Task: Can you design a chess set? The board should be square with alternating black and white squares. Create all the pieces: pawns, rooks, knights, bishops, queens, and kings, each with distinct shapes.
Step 4940:
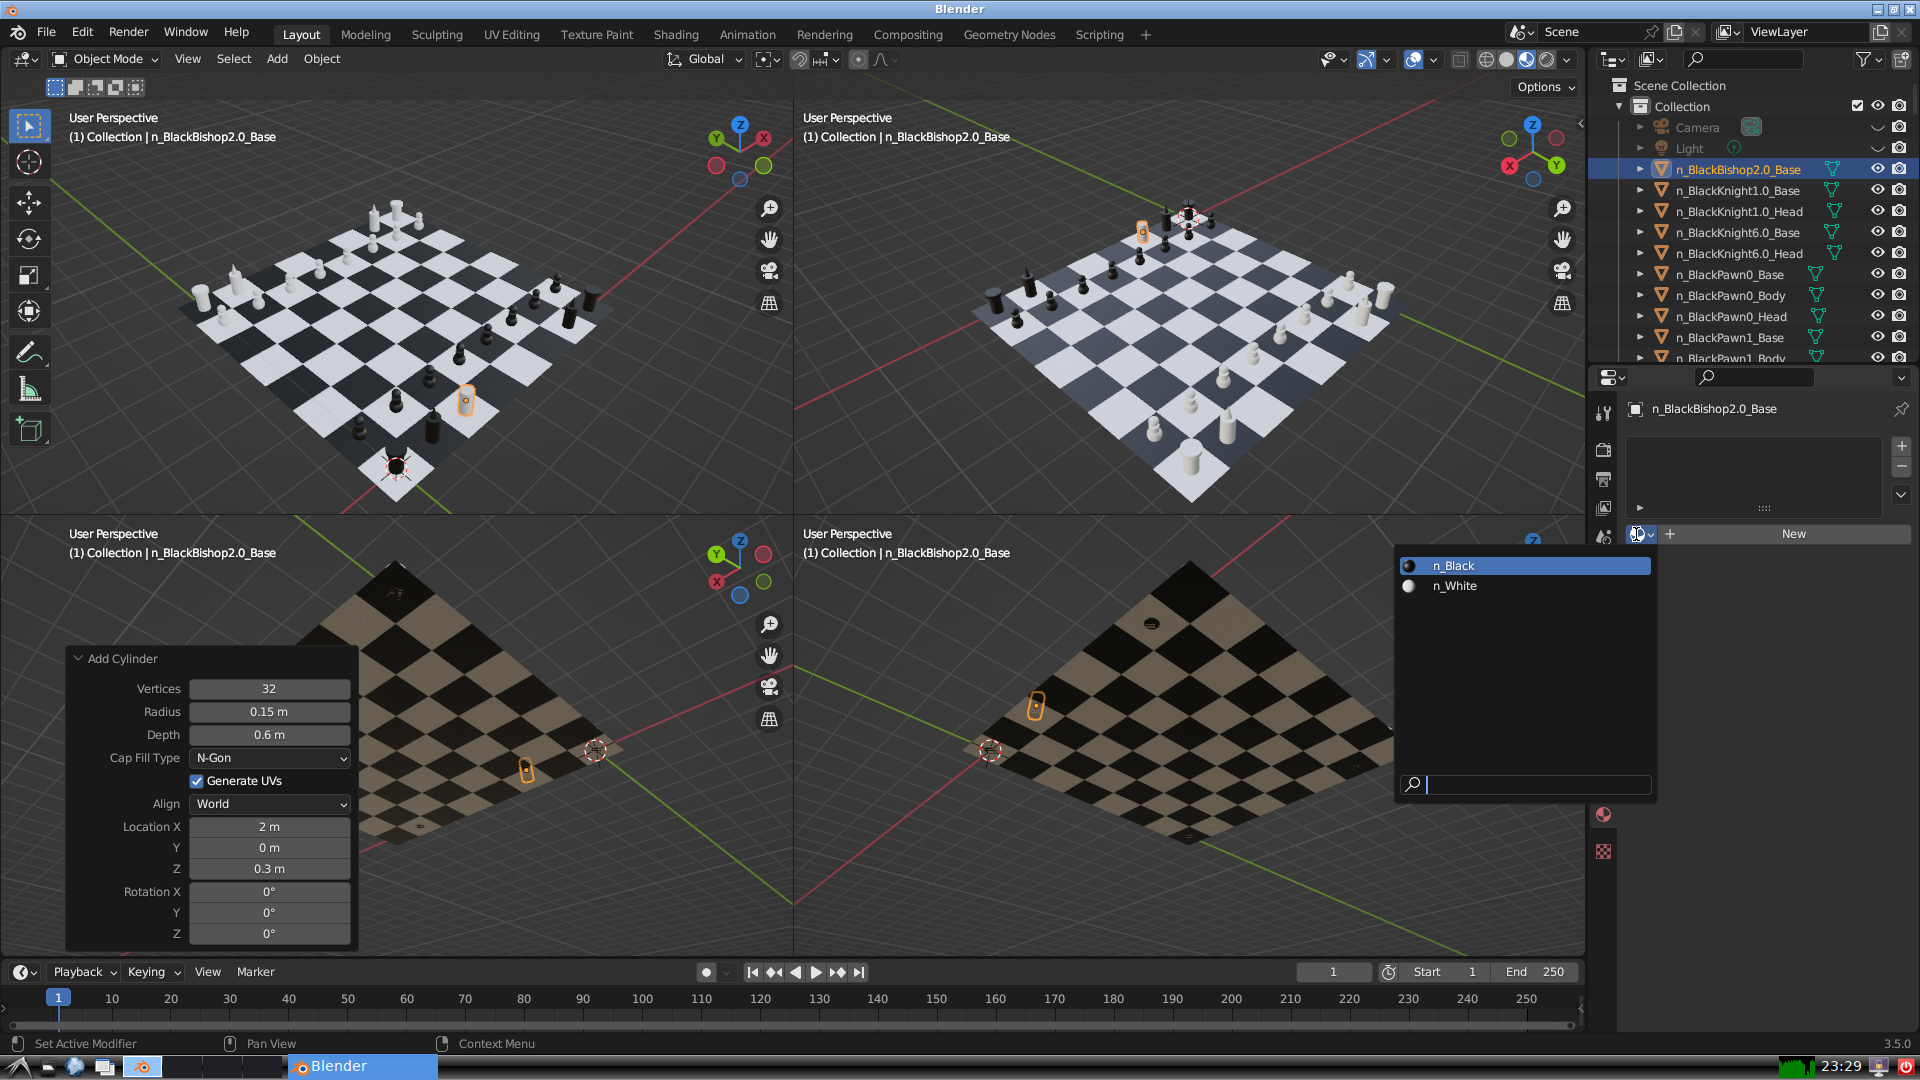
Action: input_text: n_Black